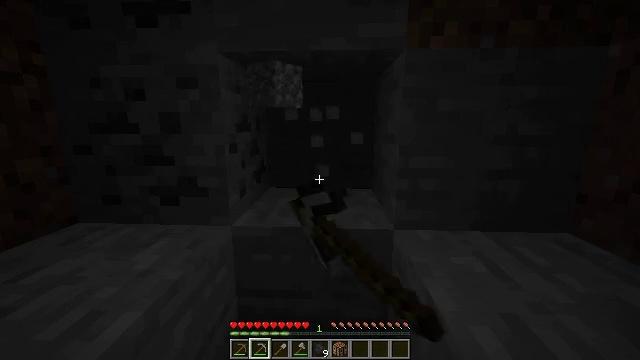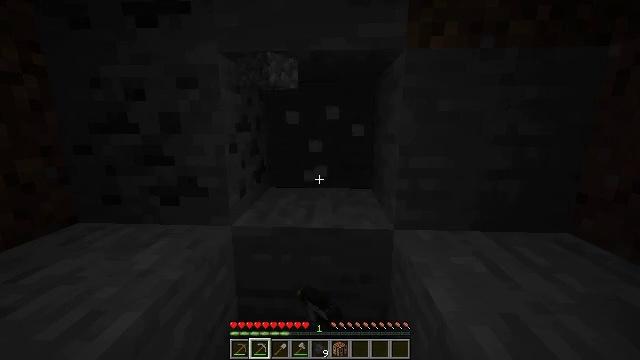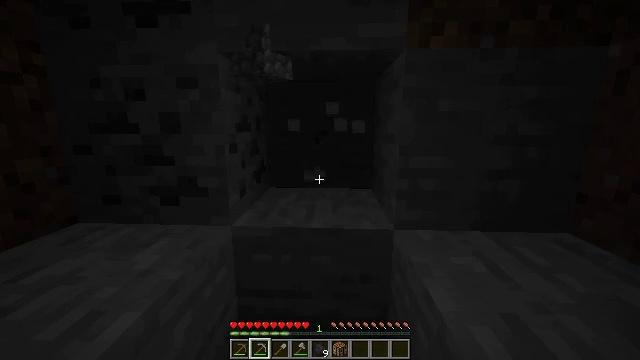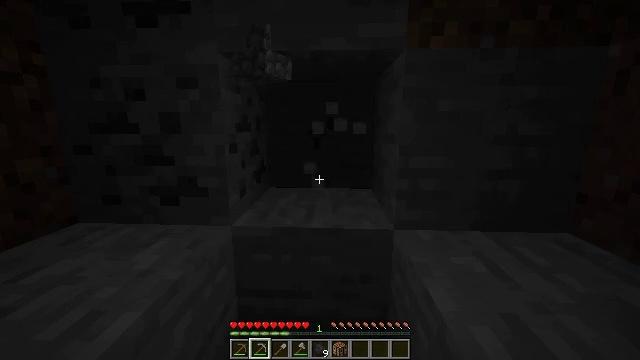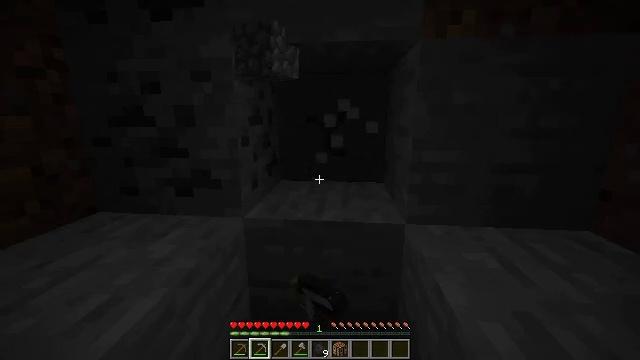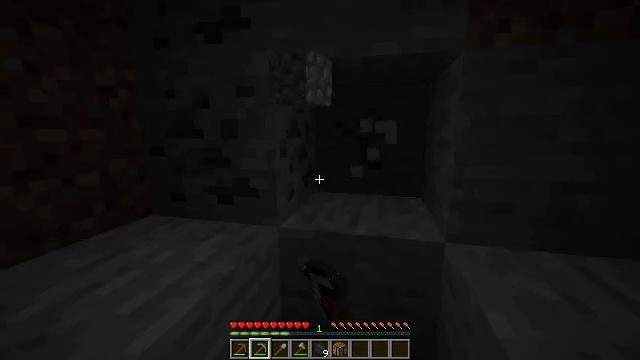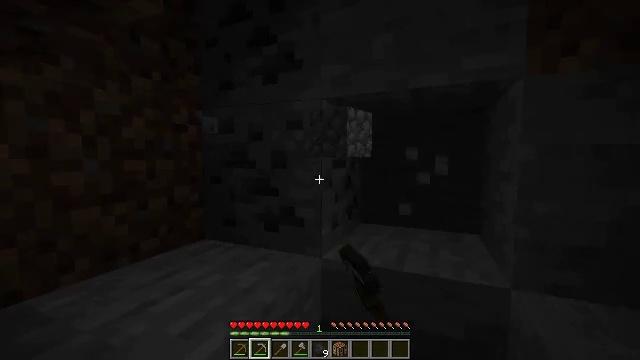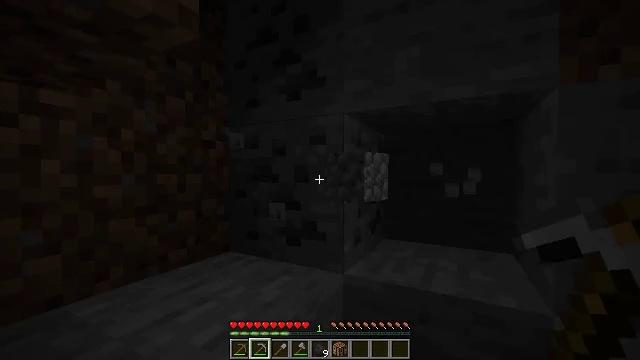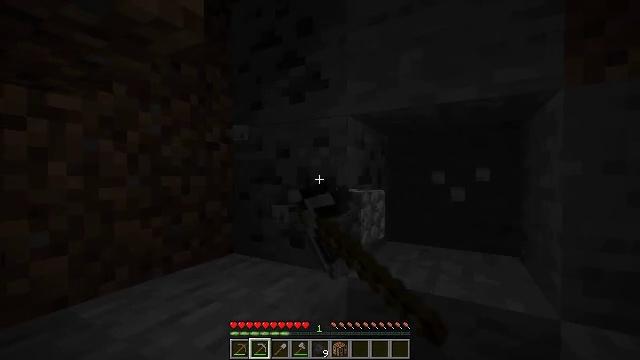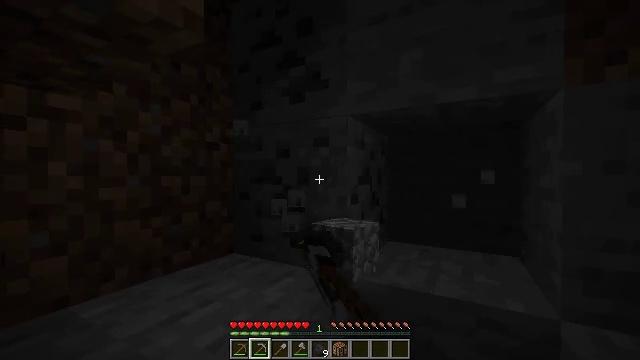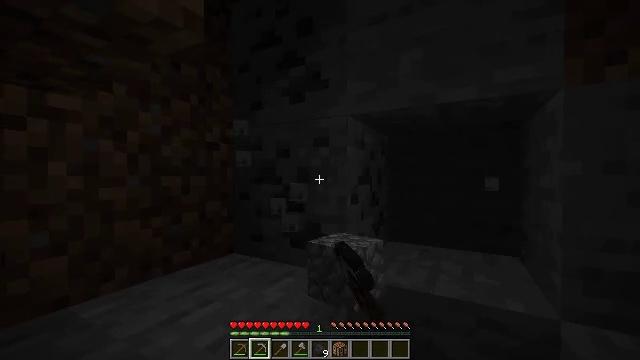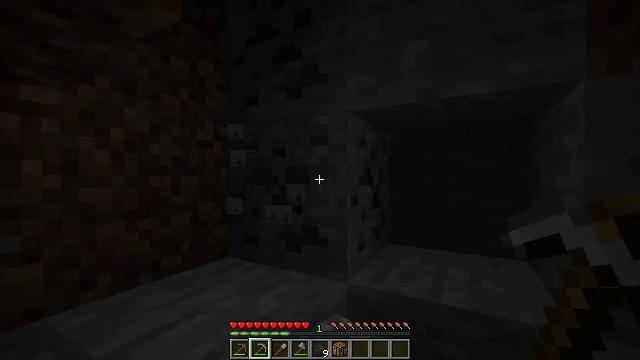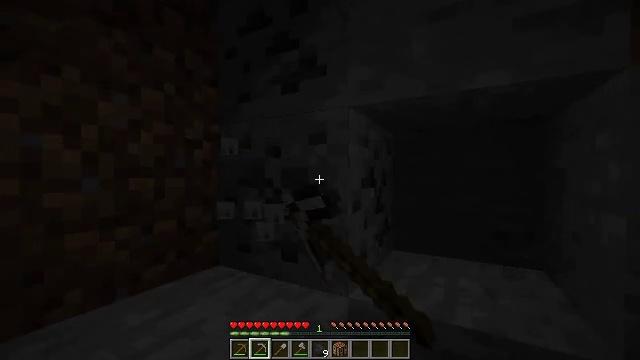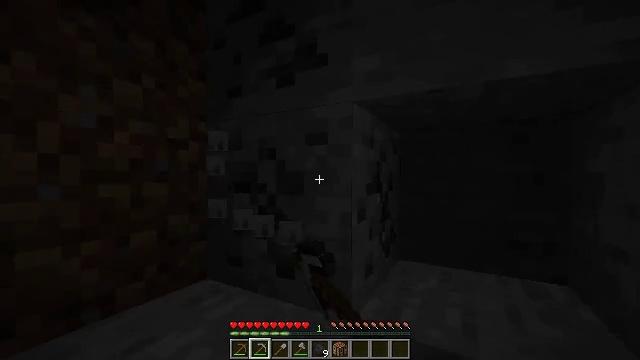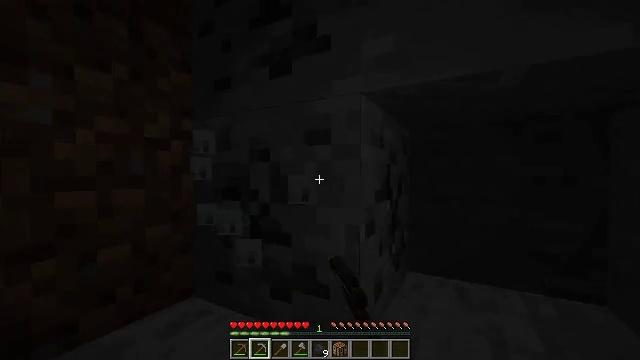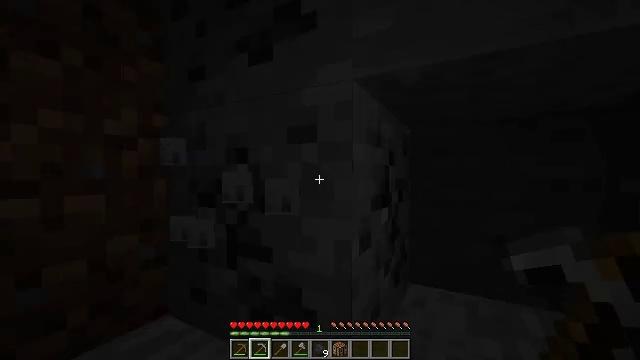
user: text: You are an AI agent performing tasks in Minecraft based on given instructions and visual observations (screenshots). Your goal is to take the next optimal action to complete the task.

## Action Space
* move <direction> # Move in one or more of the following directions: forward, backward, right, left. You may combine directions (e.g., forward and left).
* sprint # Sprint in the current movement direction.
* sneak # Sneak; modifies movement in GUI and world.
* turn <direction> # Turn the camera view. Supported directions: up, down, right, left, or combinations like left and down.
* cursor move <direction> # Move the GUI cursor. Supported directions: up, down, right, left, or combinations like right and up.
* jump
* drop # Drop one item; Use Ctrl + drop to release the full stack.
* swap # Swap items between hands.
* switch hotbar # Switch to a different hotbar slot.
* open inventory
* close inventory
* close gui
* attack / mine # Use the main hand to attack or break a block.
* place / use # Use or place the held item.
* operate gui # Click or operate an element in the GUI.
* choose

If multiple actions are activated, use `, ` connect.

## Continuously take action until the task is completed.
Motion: motion action
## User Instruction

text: Harvest stone in the caves.
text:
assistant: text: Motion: attack / mine
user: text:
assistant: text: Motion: attack / mine
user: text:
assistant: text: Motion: attack / mine
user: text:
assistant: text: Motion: turn left and down, attack / mine
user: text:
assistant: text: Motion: turn left and up, attack / mine
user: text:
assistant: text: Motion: turn left and up, attack / mine
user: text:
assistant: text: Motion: turn left and up, attack / mine
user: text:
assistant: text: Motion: attack / mine
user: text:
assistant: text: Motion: attack / mine
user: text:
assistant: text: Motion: move forward, attack / mine
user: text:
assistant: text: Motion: move forward, attack / mine
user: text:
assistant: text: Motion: move forward, attack / mine
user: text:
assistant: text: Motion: move forward, attack / mine
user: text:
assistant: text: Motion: move forward, attack / mine
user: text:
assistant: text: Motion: move forward, attack / mine
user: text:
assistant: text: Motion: attack / mine
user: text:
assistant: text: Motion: turn left and up, attack / mine
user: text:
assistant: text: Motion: turn left and up, attack / mine
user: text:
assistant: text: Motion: attack / mine
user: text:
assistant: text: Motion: attack / mine
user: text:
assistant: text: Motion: attack / mine
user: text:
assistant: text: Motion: attack / mine
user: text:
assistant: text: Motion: attack / mine
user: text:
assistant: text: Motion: attack / mine
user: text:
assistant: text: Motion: attack / mine
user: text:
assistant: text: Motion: attack / mine
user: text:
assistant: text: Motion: attack / mine
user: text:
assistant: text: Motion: attack / mine
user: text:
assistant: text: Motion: attack / mine
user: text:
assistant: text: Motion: attack / mine